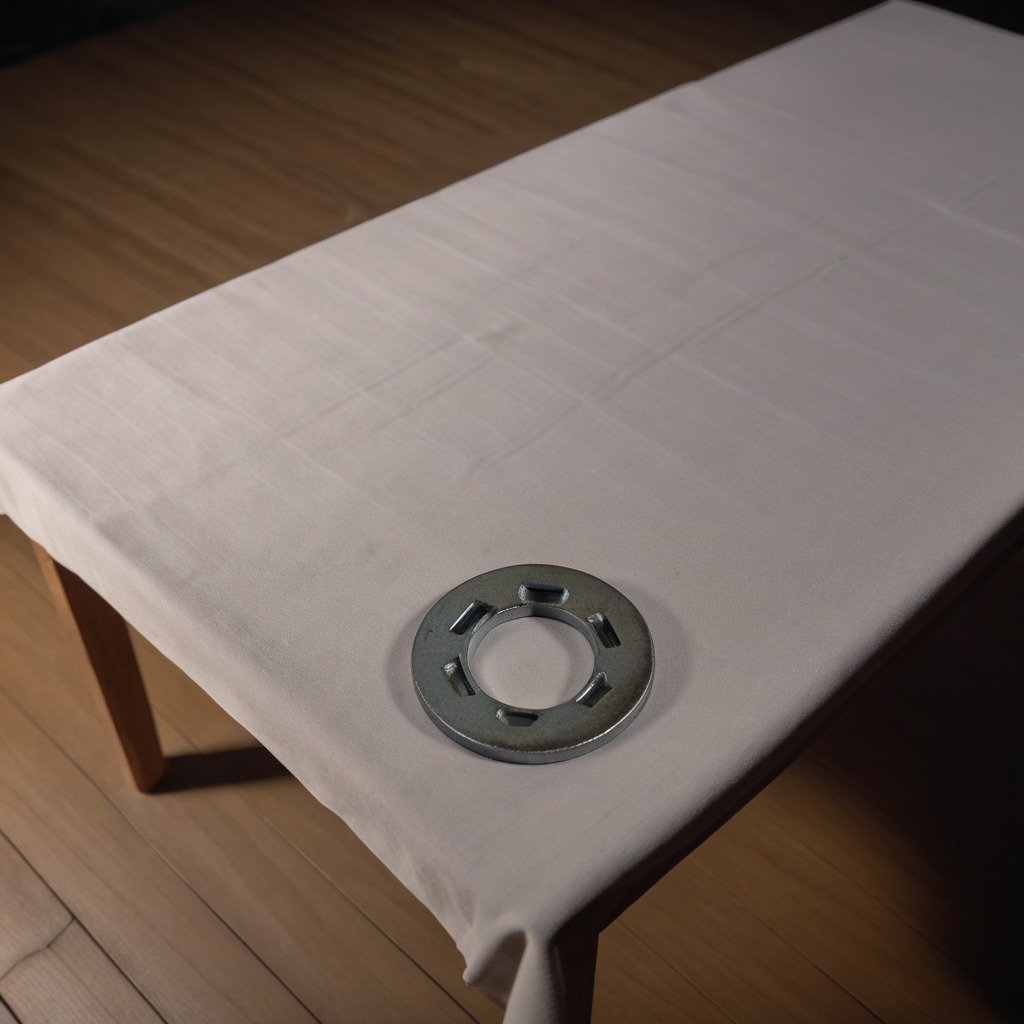
A flat metal washer is lying on the wooden table.